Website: walmart
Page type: address-validator
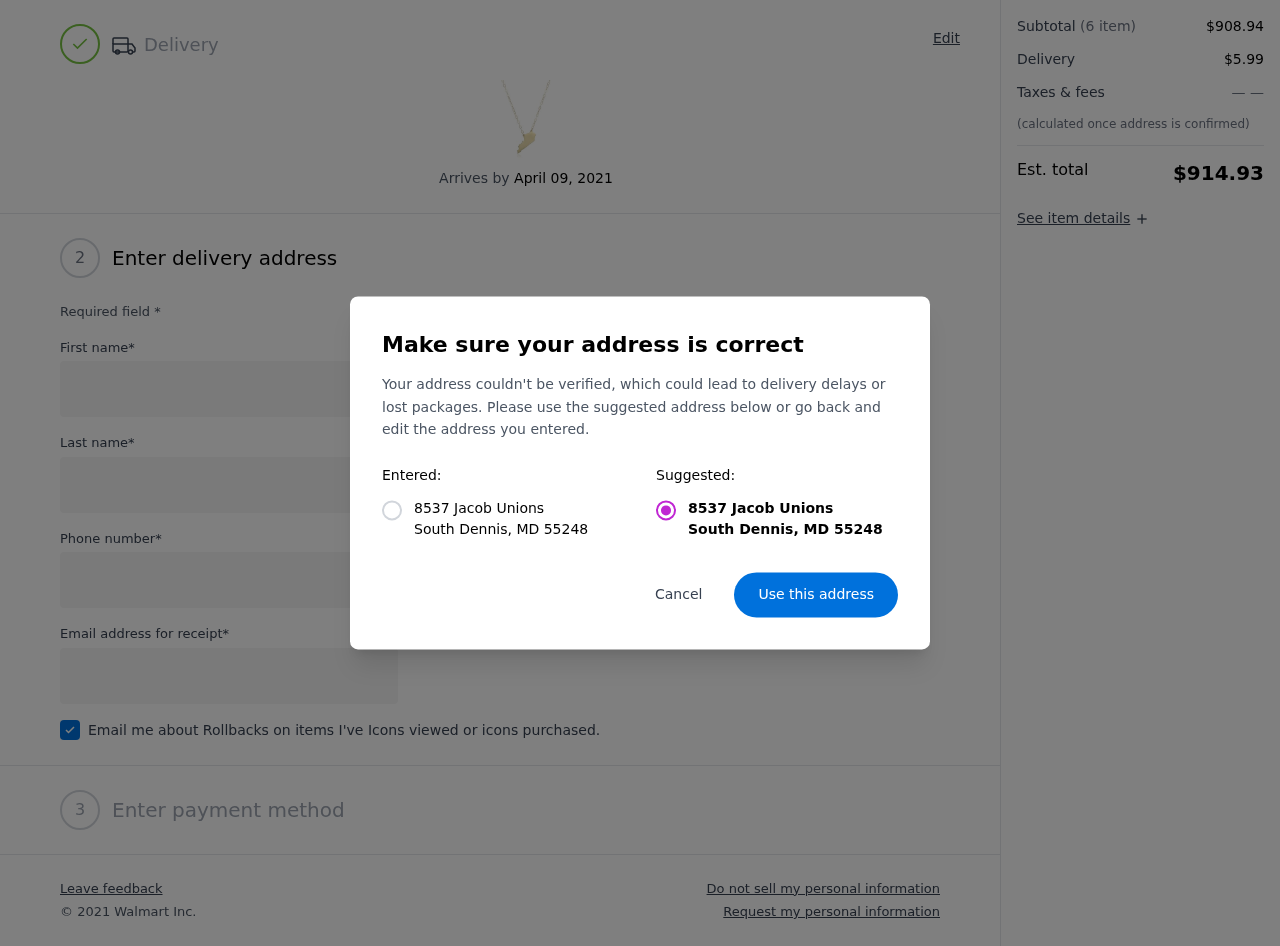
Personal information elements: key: PII_CITY
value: South Dennis
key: PII_POSTCODE
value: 55248
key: PII_STATE_ABBR
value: MD
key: PII_STREET
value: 8537 Jacob Unions
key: PII_FIRSTNAME
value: Charles
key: PII_LASTNAME
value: Maynard
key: PII_STREET2
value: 3608 Jones Road Apt. 922
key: PII_PHONE
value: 9489898371
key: PII_EMAIL
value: cmaynard@hotmail.com
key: PII_POSTCODE_FULL
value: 55248
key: PII_POSTCODE_NUMERIC
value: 55248
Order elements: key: ORDER_DELIVERY_DATE
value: April 09, 2021
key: ORDER_SUBTOTAL
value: $908.94
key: ORDER_SHIPPING_COST
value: $5.99
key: ORDER_TOTAL
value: $914.93